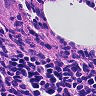
Metastatic tissue present: yes